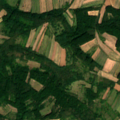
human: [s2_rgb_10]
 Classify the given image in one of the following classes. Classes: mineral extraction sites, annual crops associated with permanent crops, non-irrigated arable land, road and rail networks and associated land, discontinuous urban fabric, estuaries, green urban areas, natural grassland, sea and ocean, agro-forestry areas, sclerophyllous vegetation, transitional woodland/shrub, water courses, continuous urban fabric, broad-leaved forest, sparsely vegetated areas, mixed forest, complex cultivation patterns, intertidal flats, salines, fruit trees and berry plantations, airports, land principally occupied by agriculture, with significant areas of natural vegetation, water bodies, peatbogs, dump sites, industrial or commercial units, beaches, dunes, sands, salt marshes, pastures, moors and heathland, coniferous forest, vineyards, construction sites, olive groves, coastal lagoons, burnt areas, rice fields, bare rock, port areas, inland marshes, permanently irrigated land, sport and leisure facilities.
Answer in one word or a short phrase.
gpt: complex cultivation patterns, land principally occupied by agriculture, with significant areas of natural vegetation, broad-leaved forest